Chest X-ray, PA view. Patient: 64 years old, sex M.
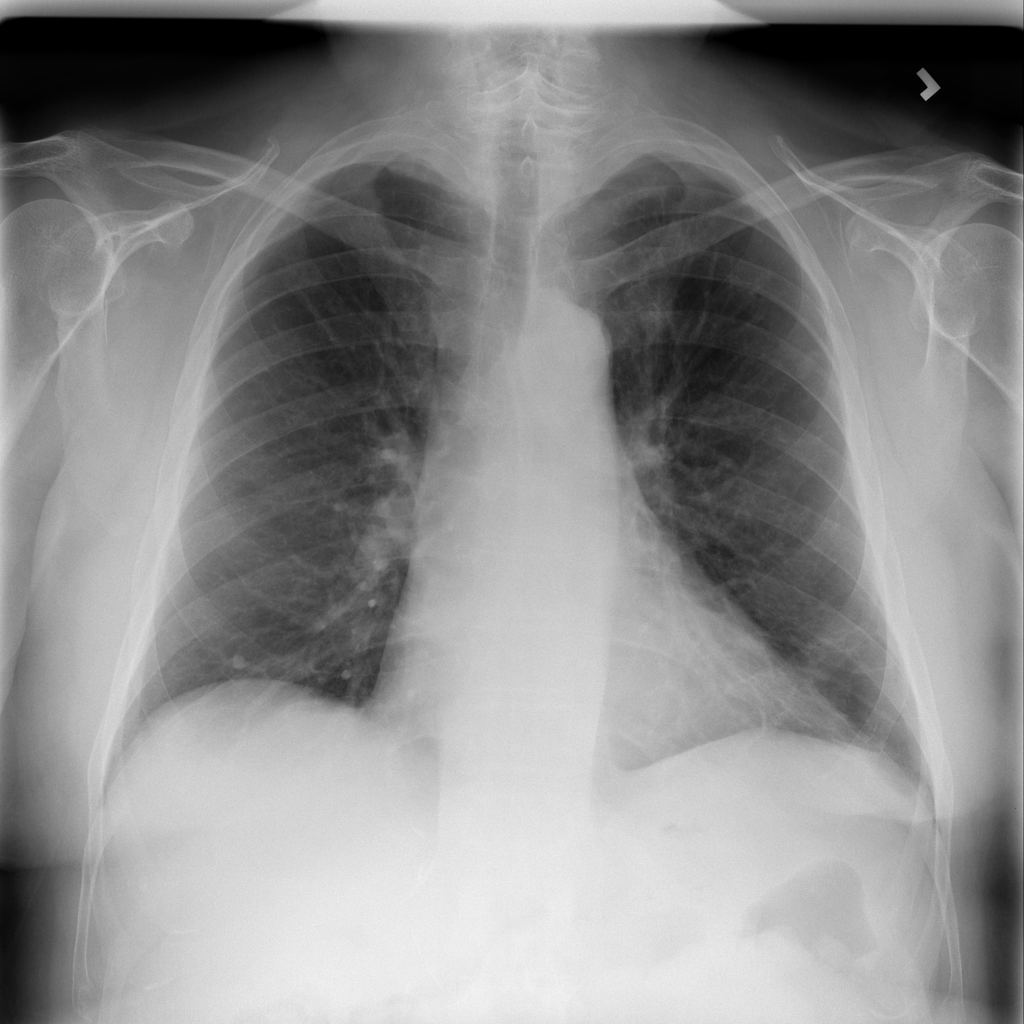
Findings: Nodule